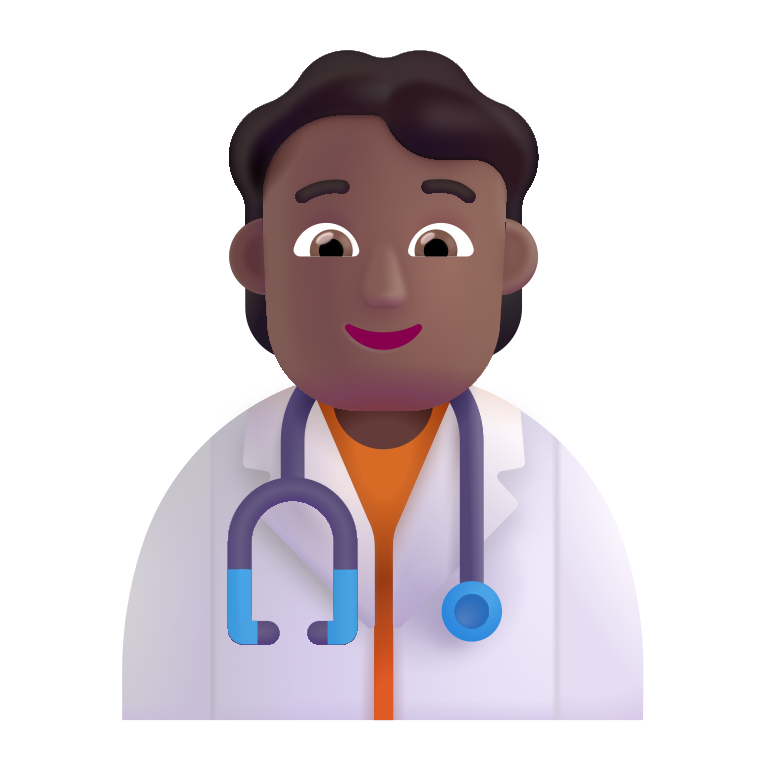
health worker color  dark